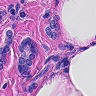
Metastatic tissue present: yes